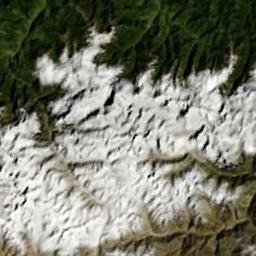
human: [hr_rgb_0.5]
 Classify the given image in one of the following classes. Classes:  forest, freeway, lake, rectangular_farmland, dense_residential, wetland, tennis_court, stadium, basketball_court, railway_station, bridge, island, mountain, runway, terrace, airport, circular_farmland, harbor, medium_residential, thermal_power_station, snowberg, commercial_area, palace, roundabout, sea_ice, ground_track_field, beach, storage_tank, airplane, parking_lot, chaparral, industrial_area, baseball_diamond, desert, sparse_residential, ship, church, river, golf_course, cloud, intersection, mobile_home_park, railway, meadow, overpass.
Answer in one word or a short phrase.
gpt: snowberg